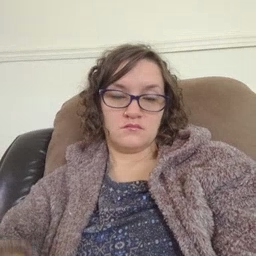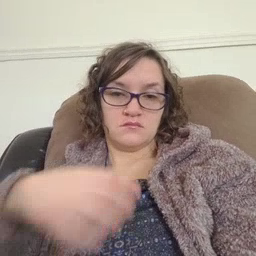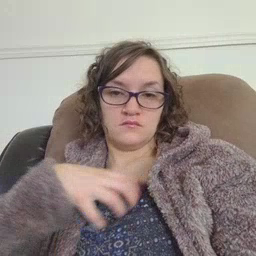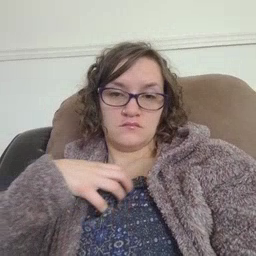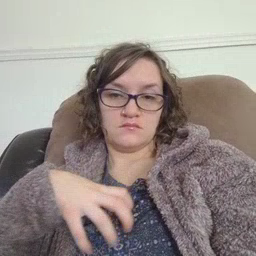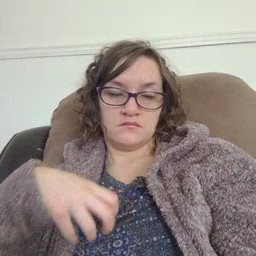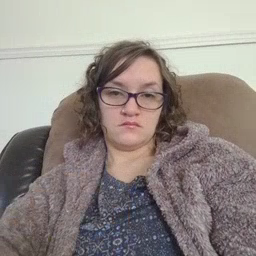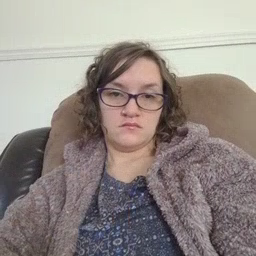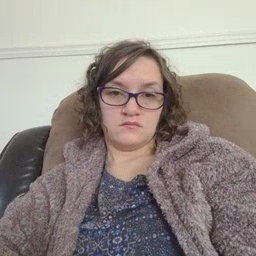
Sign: yucky